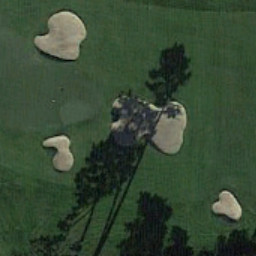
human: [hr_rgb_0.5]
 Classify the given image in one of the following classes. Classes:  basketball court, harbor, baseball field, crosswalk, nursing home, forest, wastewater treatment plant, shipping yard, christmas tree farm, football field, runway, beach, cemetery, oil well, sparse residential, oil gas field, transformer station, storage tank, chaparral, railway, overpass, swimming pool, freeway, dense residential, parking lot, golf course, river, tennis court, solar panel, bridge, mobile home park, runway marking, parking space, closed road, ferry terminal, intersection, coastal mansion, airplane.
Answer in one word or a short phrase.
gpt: golf course